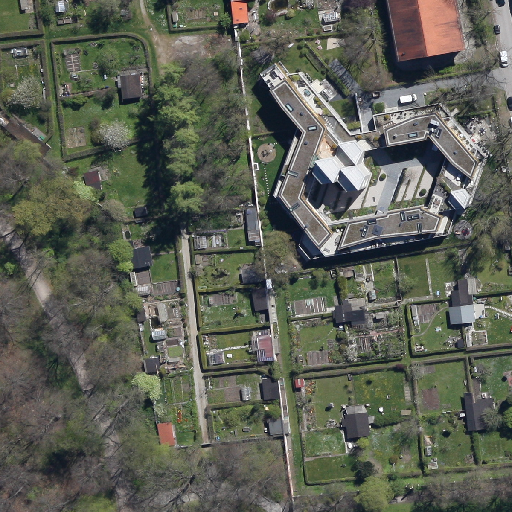
Referring expression: van in the parking area